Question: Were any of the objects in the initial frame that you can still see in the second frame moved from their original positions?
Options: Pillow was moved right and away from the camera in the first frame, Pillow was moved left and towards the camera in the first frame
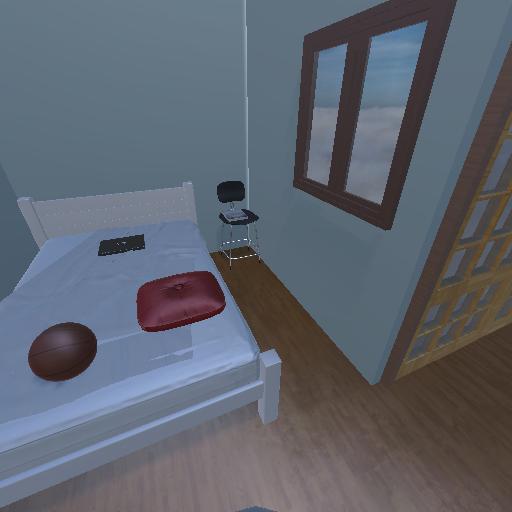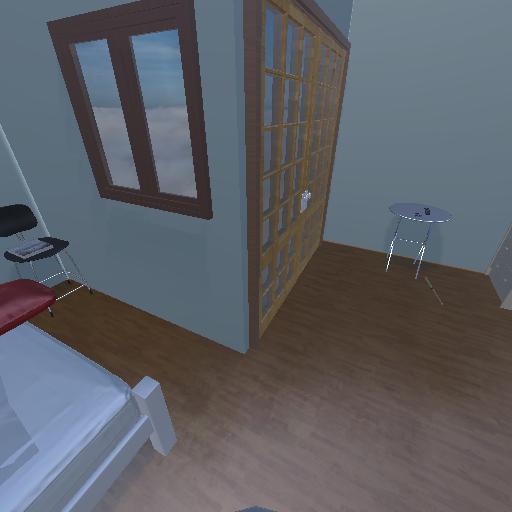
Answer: Pillow was moved right and away from the camera in the first frame